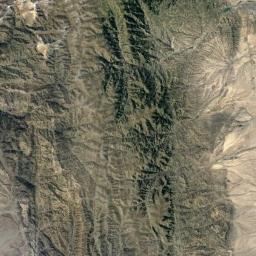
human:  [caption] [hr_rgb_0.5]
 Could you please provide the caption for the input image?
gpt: The mountains are winding and undulating .

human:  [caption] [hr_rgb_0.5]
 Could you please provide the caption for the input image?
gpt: Seventy percent of the area on this mountain is covered by vegetation .

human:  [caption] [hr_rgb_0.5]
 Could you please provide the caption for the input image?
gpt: The mountain is consist of the bare land .

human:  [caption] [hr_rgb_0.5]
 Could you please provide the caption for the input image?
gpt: There are some cracks on the brown mountain .

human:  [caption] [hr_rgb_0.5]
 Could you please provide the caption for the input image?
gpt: The folded mountain consists of a number of small ridges and valleys .